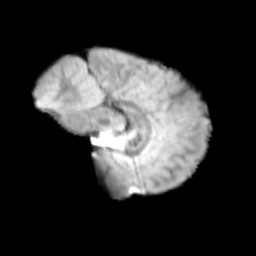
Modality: T2w
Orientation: sagittal
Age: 11
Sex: male
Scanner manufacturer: siemens
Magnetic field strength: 3 T
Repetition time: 3.8 s
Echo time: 0.07 s